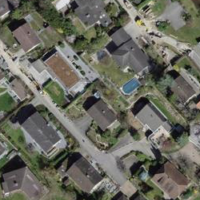
EUNIS habitat code: 54
Species observed at this site:
Vinca major
Fagopyrum esculentum